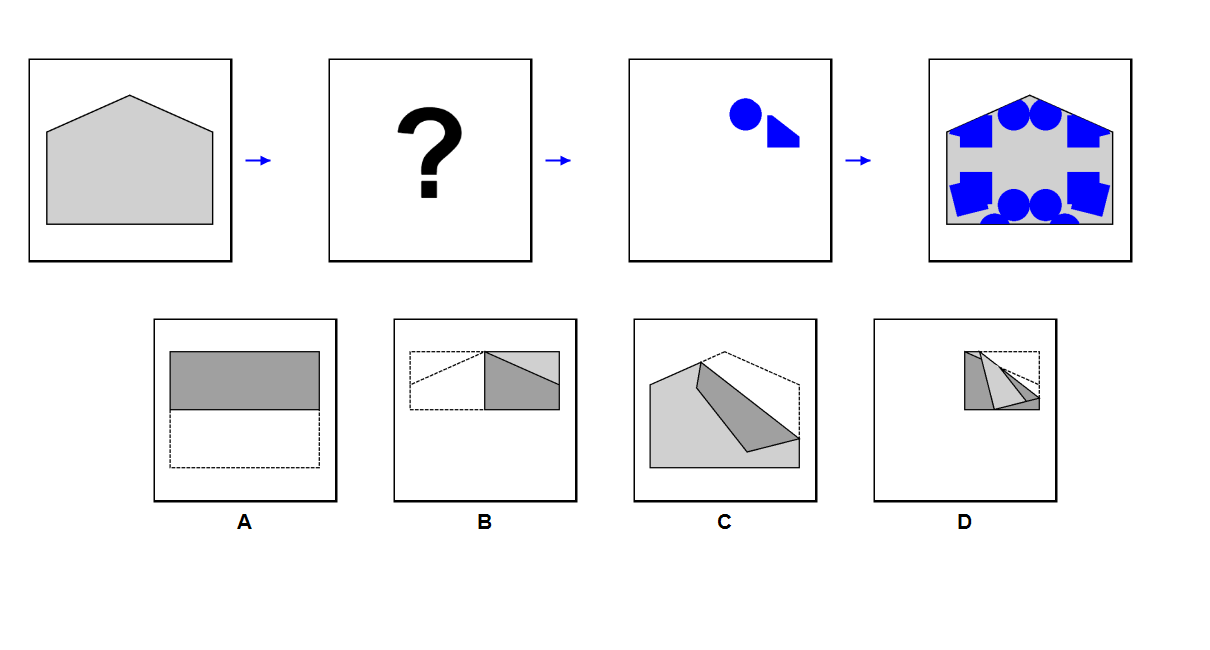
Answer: C